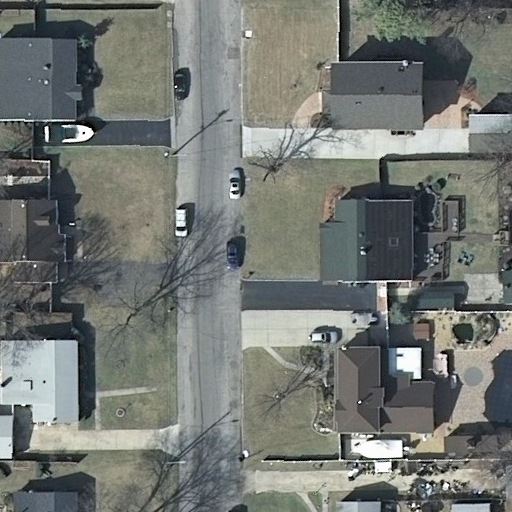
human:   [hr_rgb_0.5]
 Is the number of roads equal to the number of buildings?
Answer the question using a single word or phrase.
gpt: no

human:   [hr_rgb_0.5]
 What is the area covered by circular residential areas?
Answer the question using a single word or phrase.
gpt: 0m2

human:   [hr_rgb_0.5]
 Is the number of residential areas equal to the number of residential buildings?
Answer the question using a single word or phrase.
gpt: no

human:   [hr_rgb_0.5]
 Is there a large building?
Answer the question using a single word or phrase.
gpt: no

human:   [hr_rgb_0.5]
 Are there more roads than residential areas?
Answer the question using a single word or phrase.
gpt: no

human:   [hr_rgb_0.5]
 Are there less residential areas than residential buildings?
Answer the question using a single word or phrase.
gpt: yes

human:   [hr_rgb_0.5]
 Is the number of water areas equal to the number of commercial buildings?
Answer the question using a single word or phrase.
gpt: yes

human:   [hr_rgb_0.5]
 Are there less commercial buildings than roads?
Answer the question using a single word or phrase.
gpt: yes

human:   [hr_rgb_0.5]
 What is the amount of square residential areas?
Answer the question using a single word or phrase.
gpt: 0

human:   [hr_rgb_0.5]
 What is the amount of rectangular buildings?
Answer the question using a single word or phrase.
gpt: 7

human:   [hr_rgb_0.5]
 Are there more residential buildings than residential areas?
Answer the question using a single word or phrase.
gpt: yes

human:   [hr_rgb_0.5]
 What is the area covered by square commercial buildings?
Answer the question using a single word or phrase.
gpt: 0m2

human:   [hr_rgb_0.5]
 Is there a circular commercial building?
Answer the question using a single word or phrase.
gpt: no

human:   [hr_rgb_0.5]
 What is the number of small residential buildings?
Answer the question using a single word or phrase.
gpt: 3

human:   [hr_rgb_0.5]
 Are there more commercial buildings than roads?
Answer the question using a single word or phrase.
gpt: no

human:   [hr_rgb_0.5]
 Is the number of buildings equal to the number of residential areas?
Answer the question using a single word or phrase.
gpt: no

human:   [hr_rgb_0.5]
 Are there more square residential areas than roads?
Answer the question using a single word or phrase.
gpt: no

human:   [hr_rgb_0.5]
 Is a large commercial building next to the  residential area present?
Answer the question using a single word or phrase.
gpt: no

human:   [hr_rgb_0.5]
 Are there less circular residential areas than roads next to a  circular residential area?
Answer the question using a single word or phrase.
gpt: no

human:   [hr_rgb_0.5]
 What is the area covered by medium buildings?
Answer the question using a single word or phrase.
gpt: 1647m2

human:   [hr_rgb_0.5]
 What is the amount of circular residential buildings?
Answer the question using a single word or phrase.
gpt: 0

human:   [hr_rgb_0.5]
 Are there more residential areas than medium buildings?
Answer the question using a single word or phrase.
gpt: no

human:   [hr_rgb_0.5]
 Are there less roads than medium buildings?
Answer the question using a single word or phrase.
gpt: yes

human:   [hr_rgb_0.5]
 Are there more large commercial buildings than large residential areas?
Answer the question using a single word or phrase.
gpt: no

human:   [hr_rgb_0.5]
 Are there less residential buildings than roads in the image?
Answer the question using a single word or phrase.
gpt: no

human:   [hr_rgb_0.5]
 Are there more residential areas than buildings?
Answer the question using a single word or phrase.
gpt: no

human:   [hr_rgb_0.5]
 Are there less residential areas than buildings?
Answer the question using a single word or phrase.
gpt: yes

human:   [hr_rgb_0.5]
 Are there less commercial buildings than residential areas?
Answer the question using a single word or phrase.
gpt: yes

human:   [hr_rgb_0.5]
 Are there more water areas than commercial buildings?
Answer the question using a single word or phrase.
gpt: no

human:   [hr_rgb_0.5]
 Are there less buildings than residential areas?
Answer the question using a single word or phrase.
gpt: no

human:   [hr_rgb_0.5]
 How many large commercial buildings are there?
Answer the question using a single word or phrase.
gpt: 0

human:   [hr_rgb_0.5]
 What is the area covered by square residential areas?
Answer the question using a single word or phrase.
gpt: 0m2

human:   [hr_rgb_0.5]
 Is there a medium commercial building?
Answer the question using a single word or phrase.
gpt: no

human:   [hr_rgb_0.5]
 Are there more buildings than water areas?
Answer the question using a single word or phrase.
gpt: yes

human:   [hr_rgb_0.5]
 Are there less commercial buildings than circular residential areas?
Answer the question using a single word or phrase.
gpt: no

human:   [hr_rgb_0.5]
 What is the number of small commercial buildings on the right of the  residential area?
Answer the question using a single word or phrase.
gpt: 0